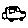
Label: car